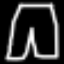
Label: pants